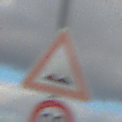
Verkehrszeichen: UnebeneFahrbahn
Zusatzzeichen unten: Geschwindigkeit90
Umgebung: Outdoor, RoadRail
Tageszeit: SunriseSunset
Wetter: PartlyCloudy
Licht: Natural
Jahreszeit: NotSpecified
Kontrast: LowContrast